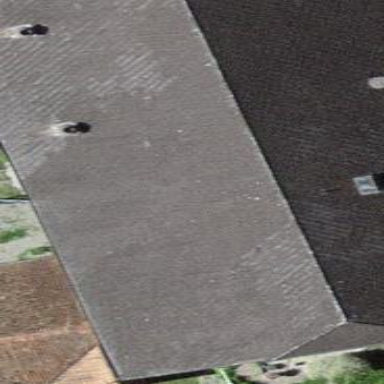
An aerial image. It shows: Farm building.